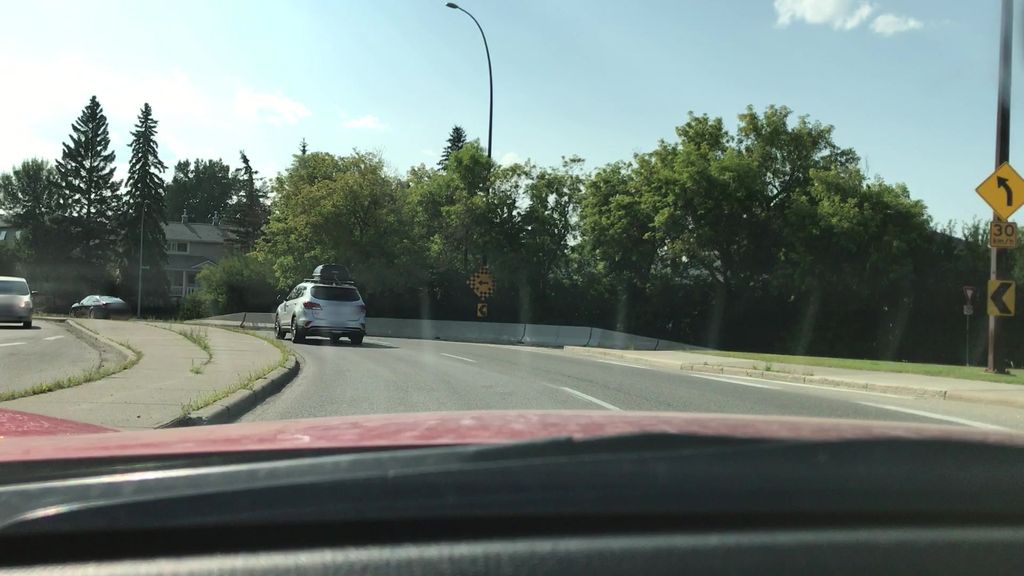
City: calgary